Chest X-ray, PA view. Patient: 21 years old, sex F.
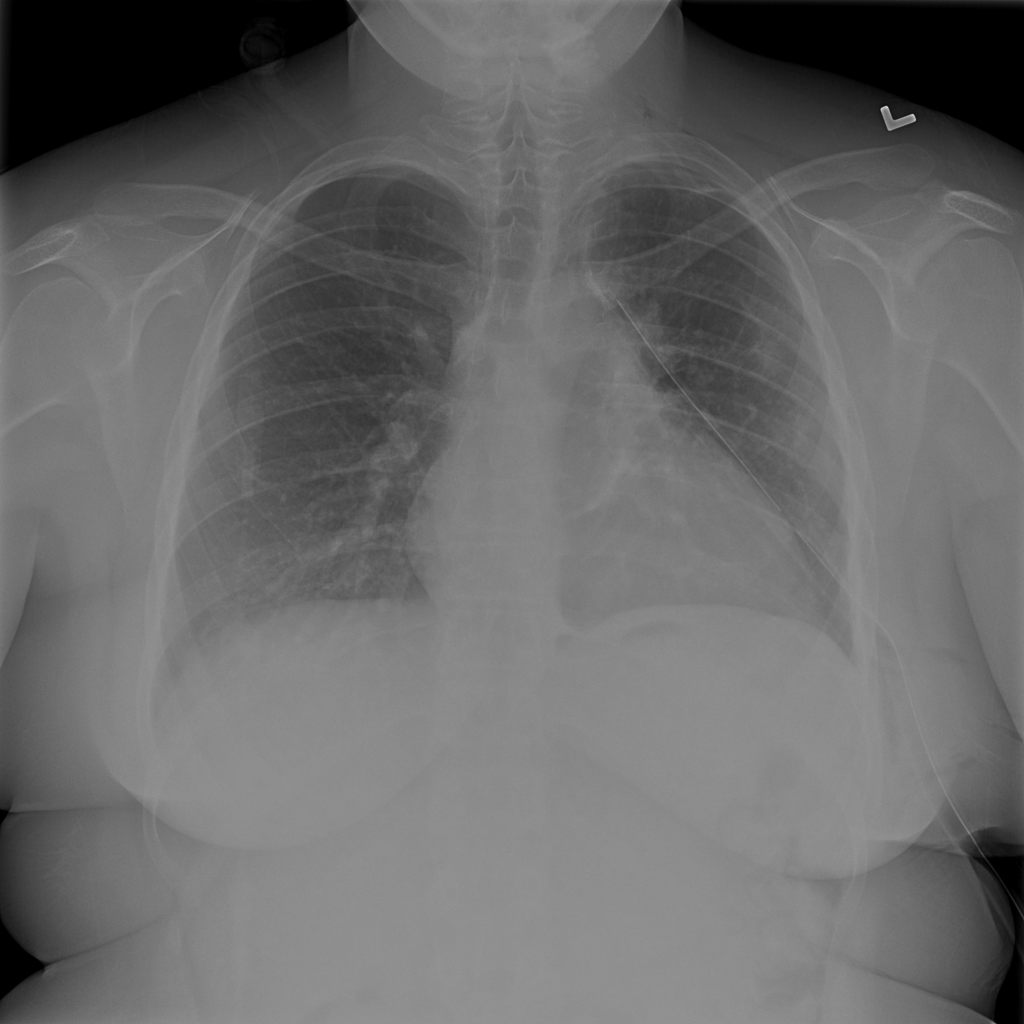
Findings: Emphysema